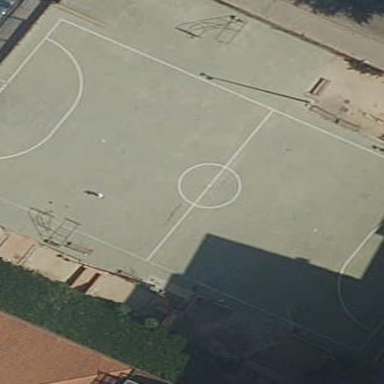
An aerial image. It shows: Soccer pitch for outdoor sports and leisure activities.